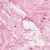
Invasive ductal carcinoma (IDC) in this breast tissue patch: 0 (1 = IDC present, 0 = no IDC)